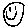
Label: smiley face